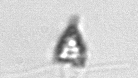
Label: Pyramimonas_longicauda